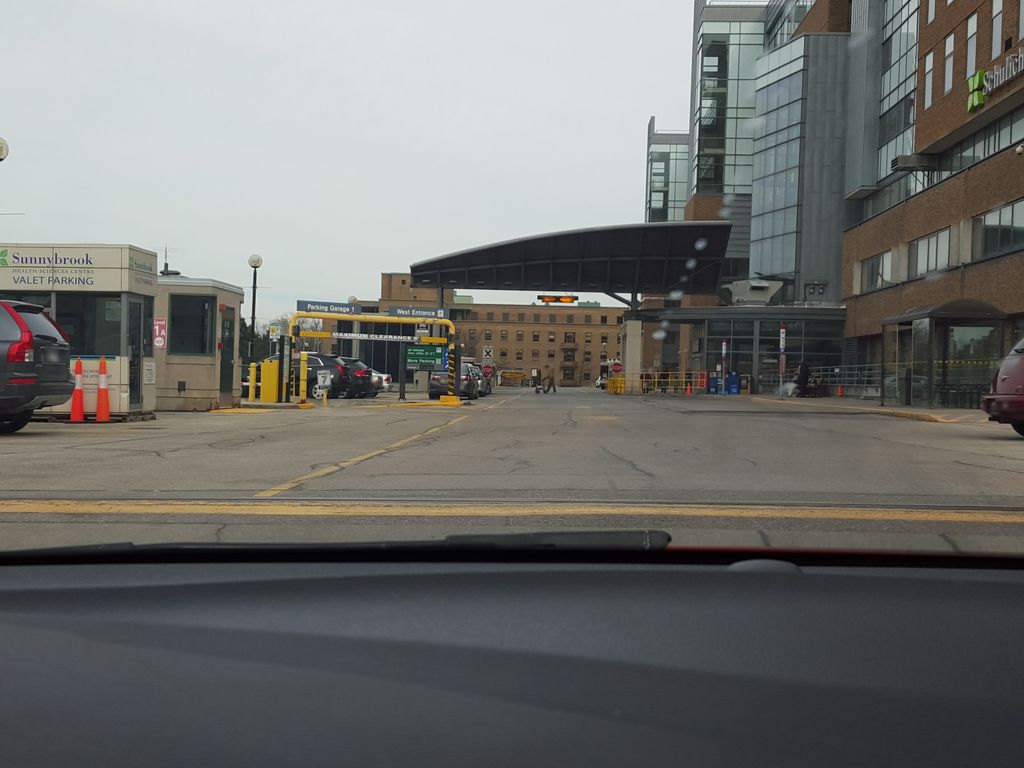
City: toronto